Interaction volume radius: 10 \u00c5
Interaction volume height: 30 \u00c5
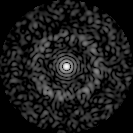
Disorder parameter: 0.8385